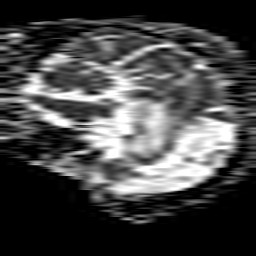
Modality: ADC
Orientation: sagittal
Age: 78
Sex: female
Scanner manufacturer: philips
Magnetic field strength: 1.5 T
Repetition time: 3.359 s
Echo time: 0.08969 s